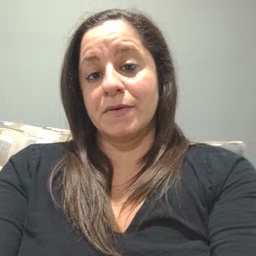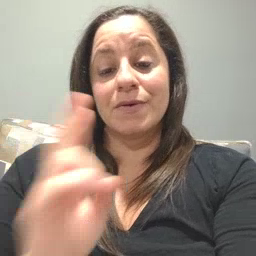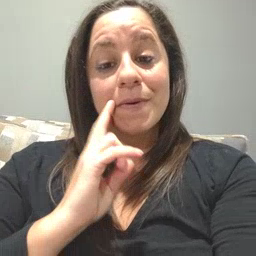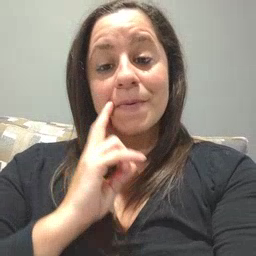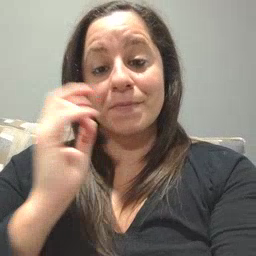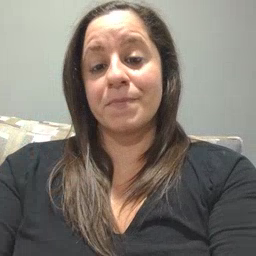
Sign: gum